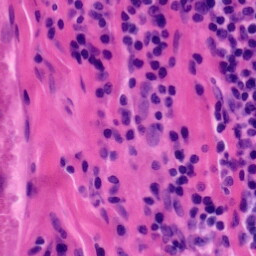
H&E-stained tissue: Tonsil